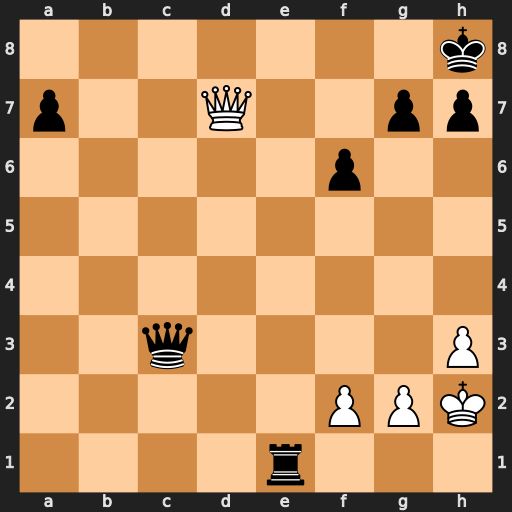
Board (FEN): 7k/p2Q2pp/5p2/8/8/2q4P/5PPK/4r3
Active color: w
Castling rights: -
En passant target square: -
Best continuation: Qd8+ Re8 Qxe8#